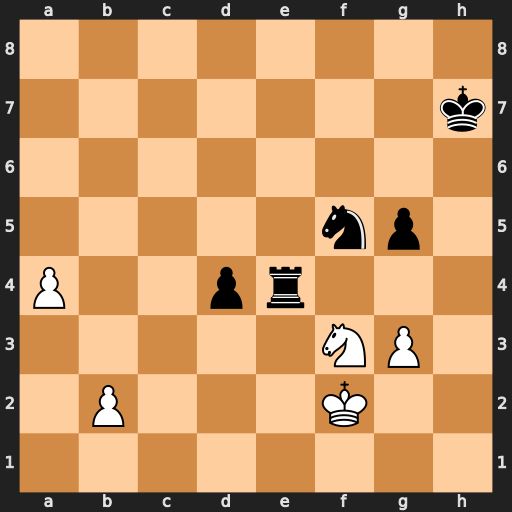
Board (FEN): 8/7k/8/5np1/P2pr3/5NP1/1P3K2/8
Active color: w
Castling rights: -
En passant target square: -
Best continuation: Nxg5+ Kg6 Nxe4